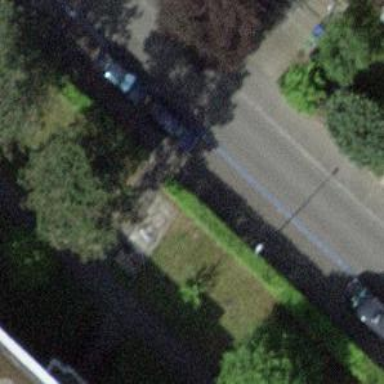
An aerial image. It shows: Bicycle parking area.